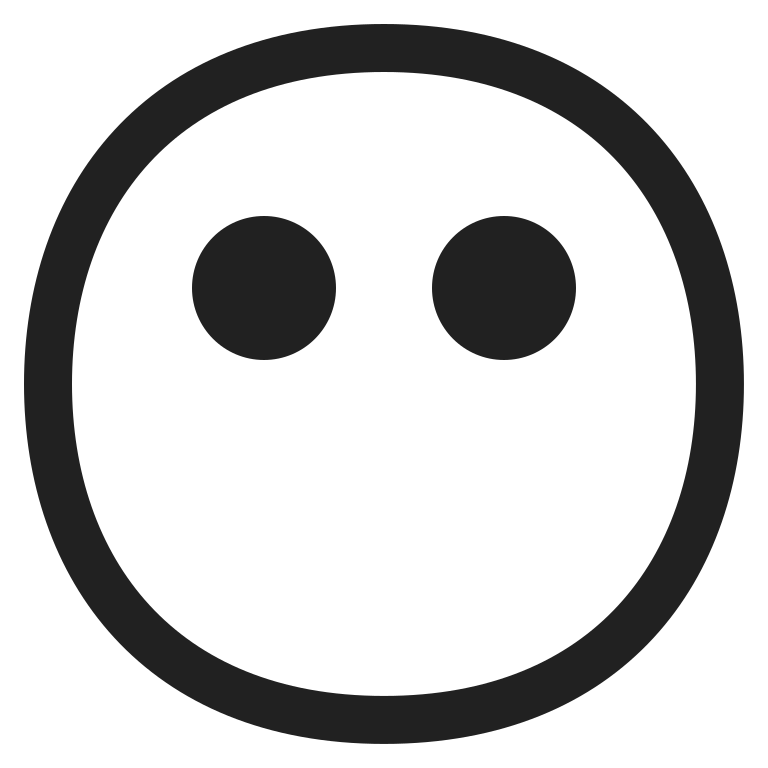
face without mouth high contrast